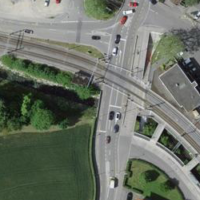
EUNIS habitat code: 52
Species observed at this site:
Linaria vulgaris
Cinclus cinclus